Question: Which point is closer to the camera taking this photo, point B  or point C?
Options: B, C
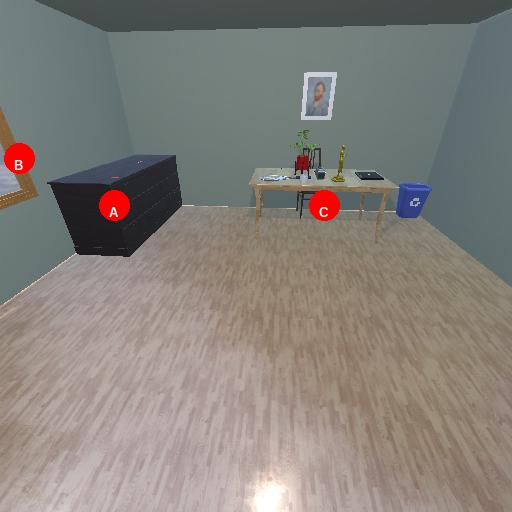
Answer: B